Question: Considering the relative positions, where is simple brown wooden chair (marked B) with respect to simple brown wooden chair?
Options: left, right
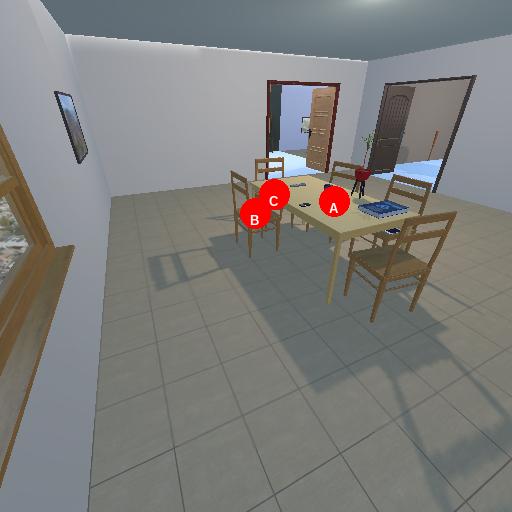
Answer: left